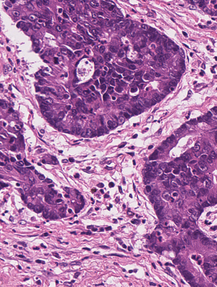
Tumor epithelial tissue: yes
Tumor-associated stroma tissue: yes
Normal tissue: no